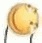
Label: emoji